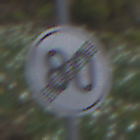
Verkehrszeichen: EndeGeschwindigkeit80
Umgebung: Outdoor, Nature
Tageszeit: MorningAfternoon
Wetter: PartlyCloudy
Licht: Natural
Jahreszeit: NotSpecified
Kontrast: LowContrast